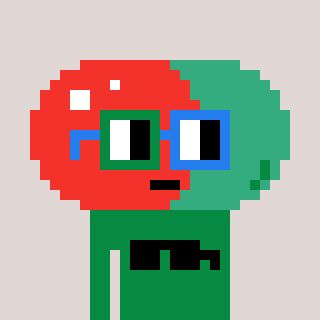
a pixel art character with square green and blue glasses, a pill-shaped head and a green-colored body on a warm background